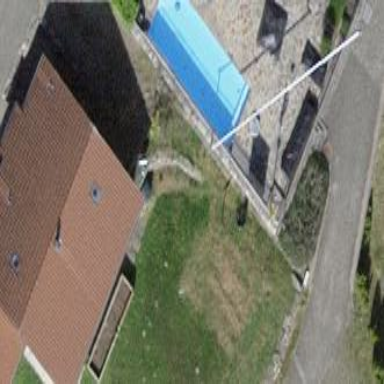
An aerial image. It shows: Swimming pool located in leisure land.